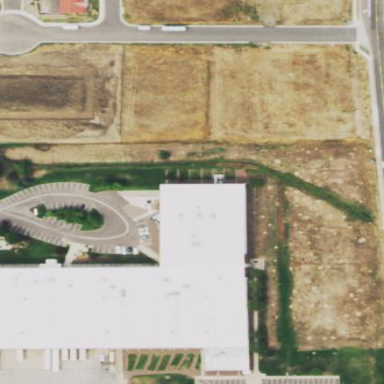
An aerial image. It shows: Industrial building.